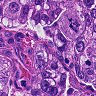
Metastatic tissue present: yes